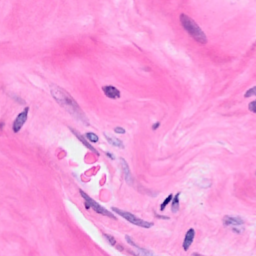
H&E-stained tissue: Breast